Chest X-ray:
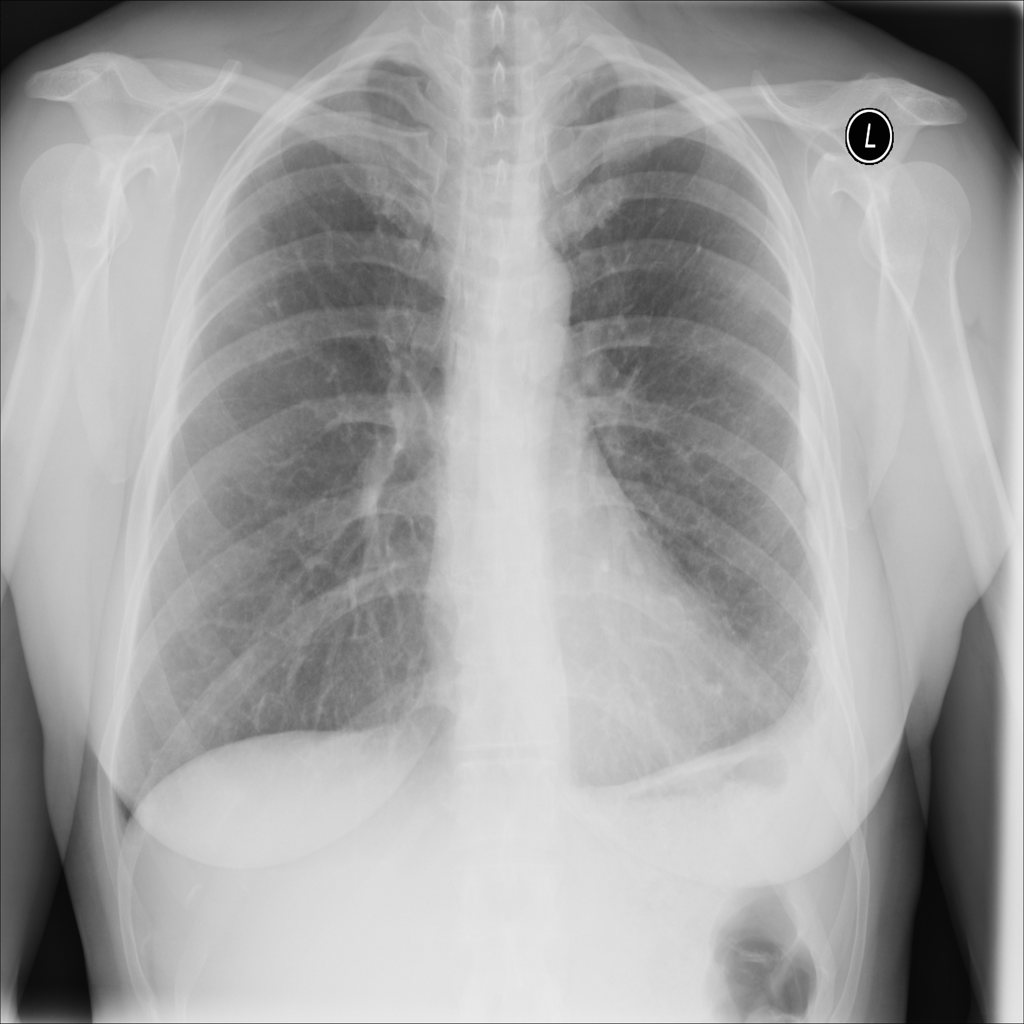
Findings: Pleural Thickening
No abnormal finding: no